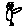
Label: bird